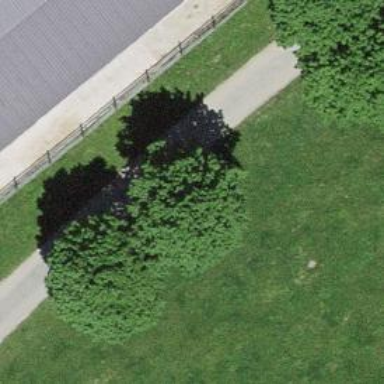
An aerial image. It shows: Beautiful tree in nature.